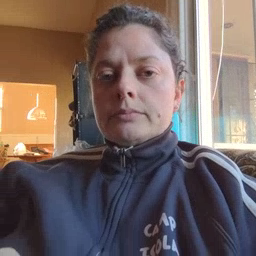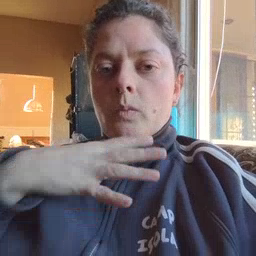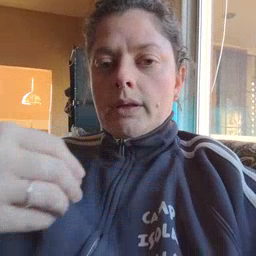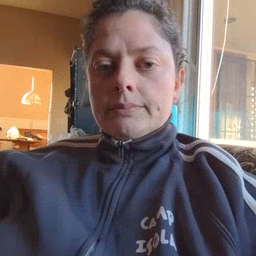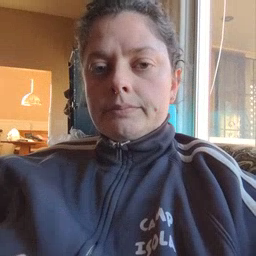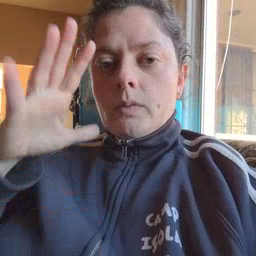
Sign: white